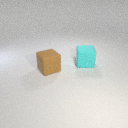
large brown rubber cube to the left of large cyan rubber cube